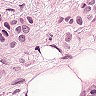
Metastatic tissue present: yes